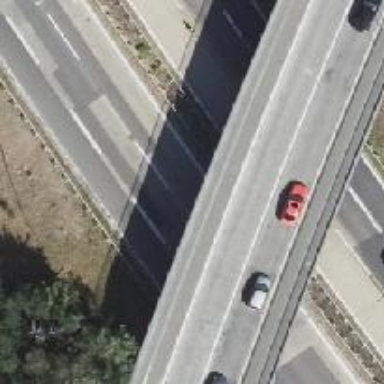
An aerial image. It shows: Asphalt motorway.